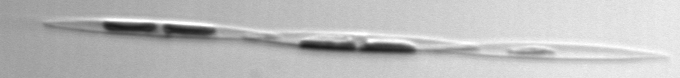
Label: Pseudo-nitzschia